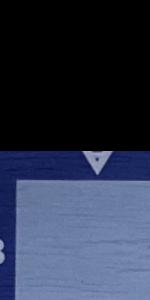
Label: Empty